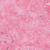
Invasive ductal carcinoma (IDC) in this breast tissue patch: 0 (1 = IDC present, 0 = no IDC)